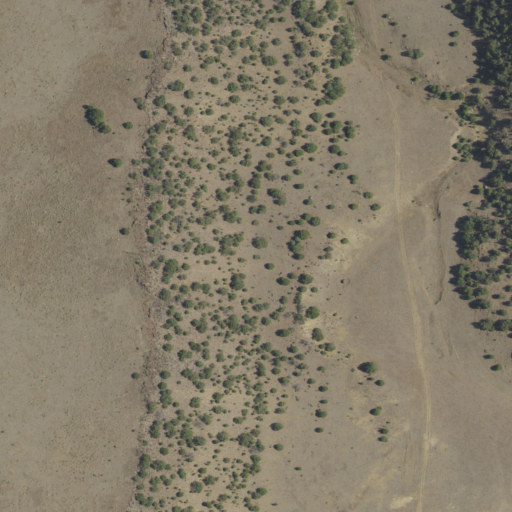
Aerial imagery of mountain in New Mexico named Cedar Canyon Mesa containing shrub, grassland, and evergreen forest